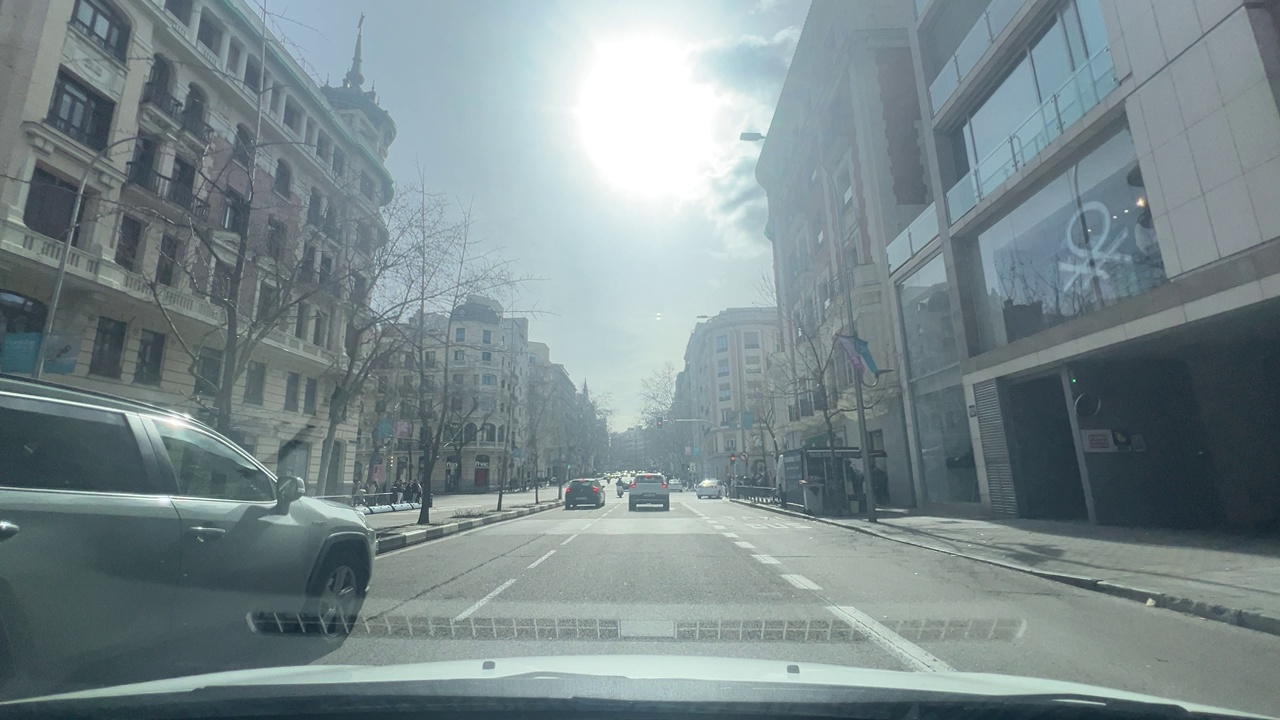
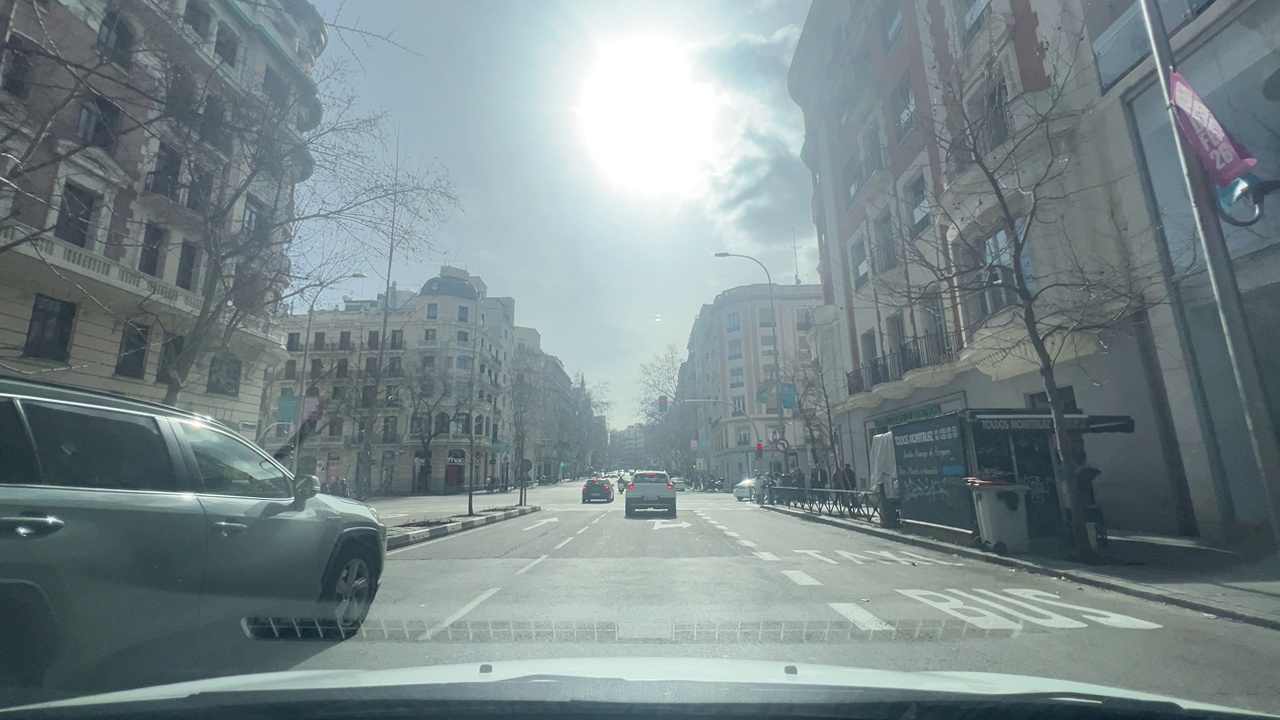
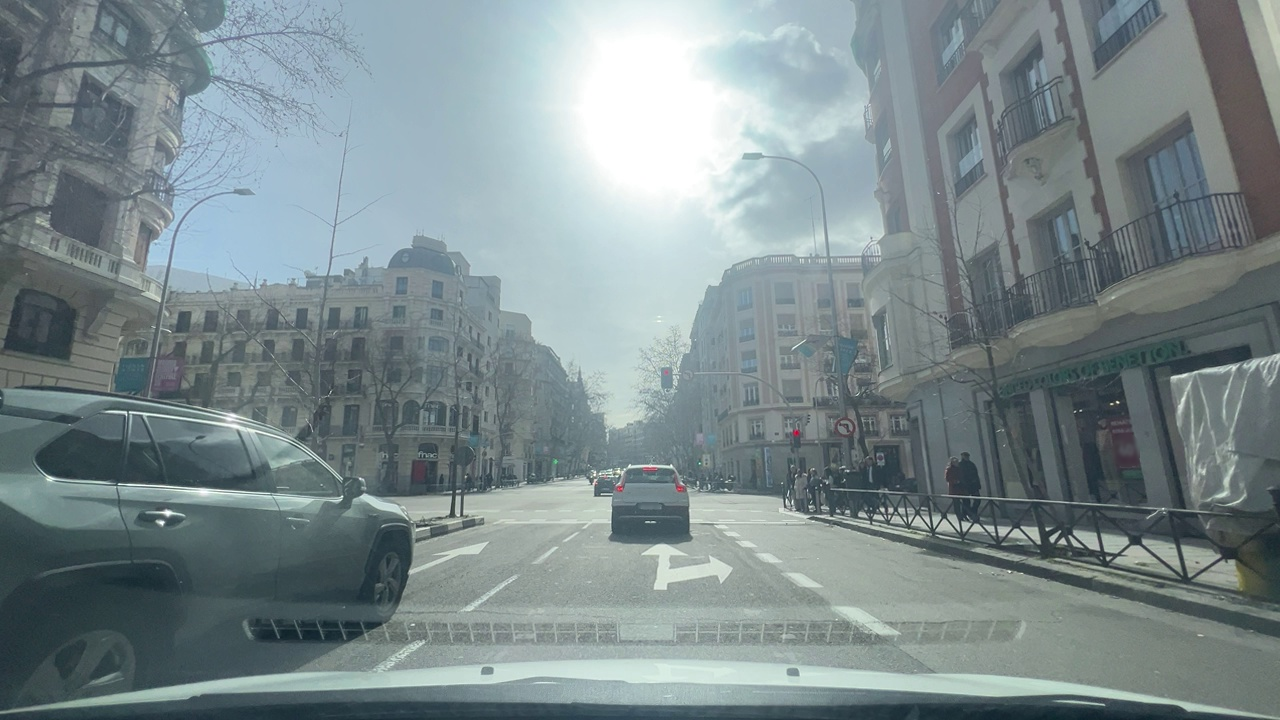
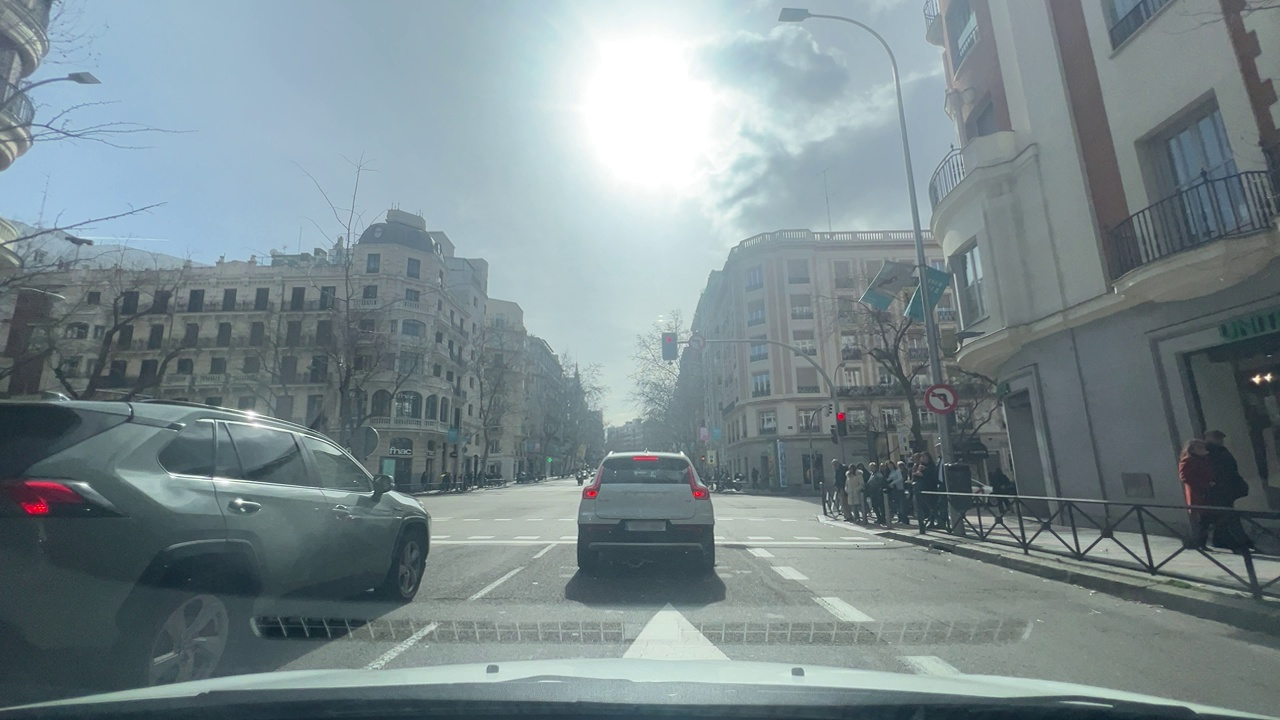
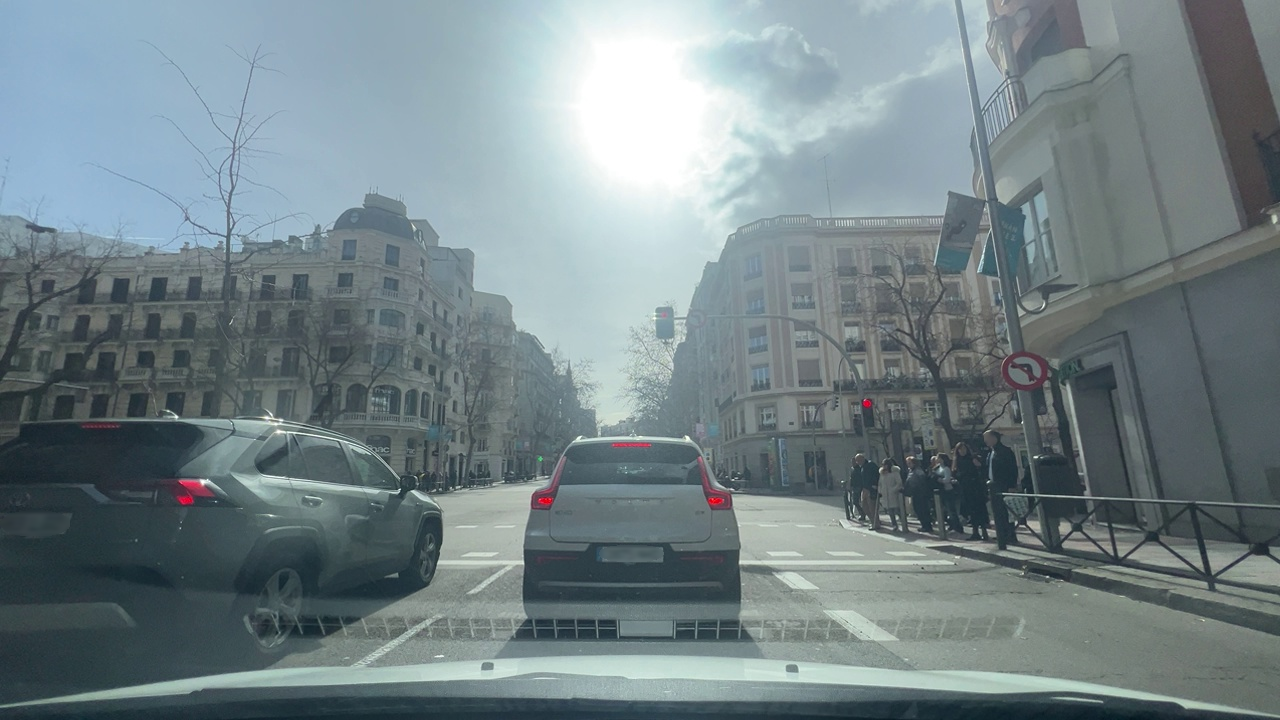
Situation: Leading braking
Question: Is there a vehicle directly ahead in the ego lane with brake lights on?
Answer: Yes
Reasoning: The vehicle ahead show active red brake lights.

Situation: Leading braking
Question: Is the distance between the ego vehicle and the vehicle ahead decreasing?
Answer: Yes
Reasoning: The ego vehicle is approaching the leading vehicle and as it's stopped, the distance between them is reducing.

Situation: Leading braking
Question: Is either the ego vehicle or the leading vehicle stationary?
Answer: Yes
Reasoning: The leading vehicle is stationary.

Situation: Leading braking
Question: Is the ego vehicle decelerating due to dense traffic or congestion ahead?
Answer: Yes
Reasoning: There are multiple vehicles ahead of the ego vehicle closely spaced.